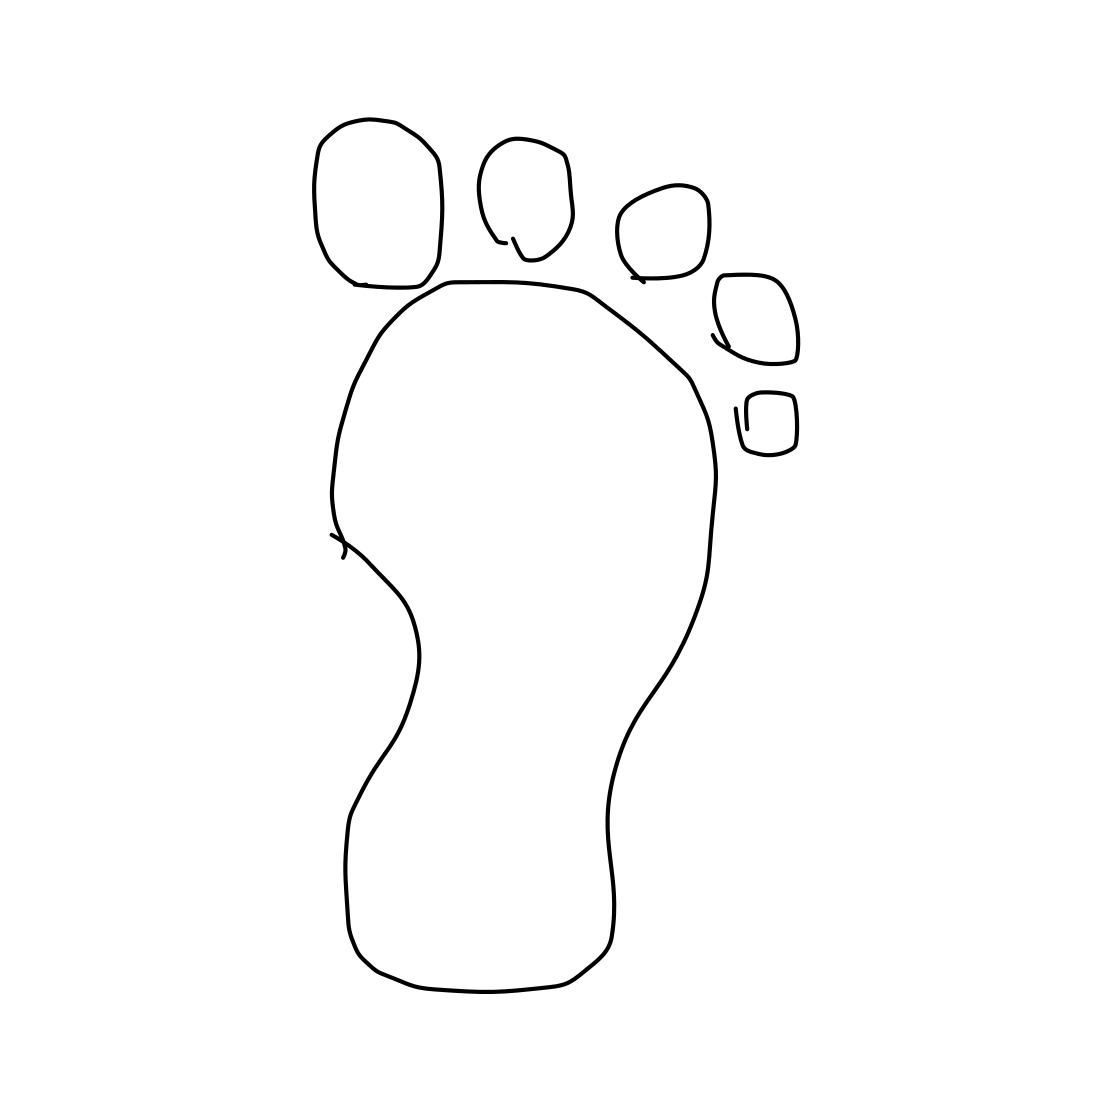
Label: foot